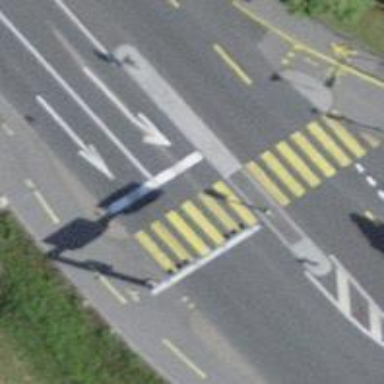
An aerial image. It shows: Road with traffic signals.